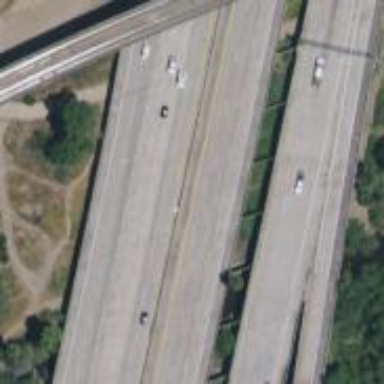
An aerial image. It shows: Bridge over motorway.